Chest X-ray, PA view. Patient: 39 years old, sex M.
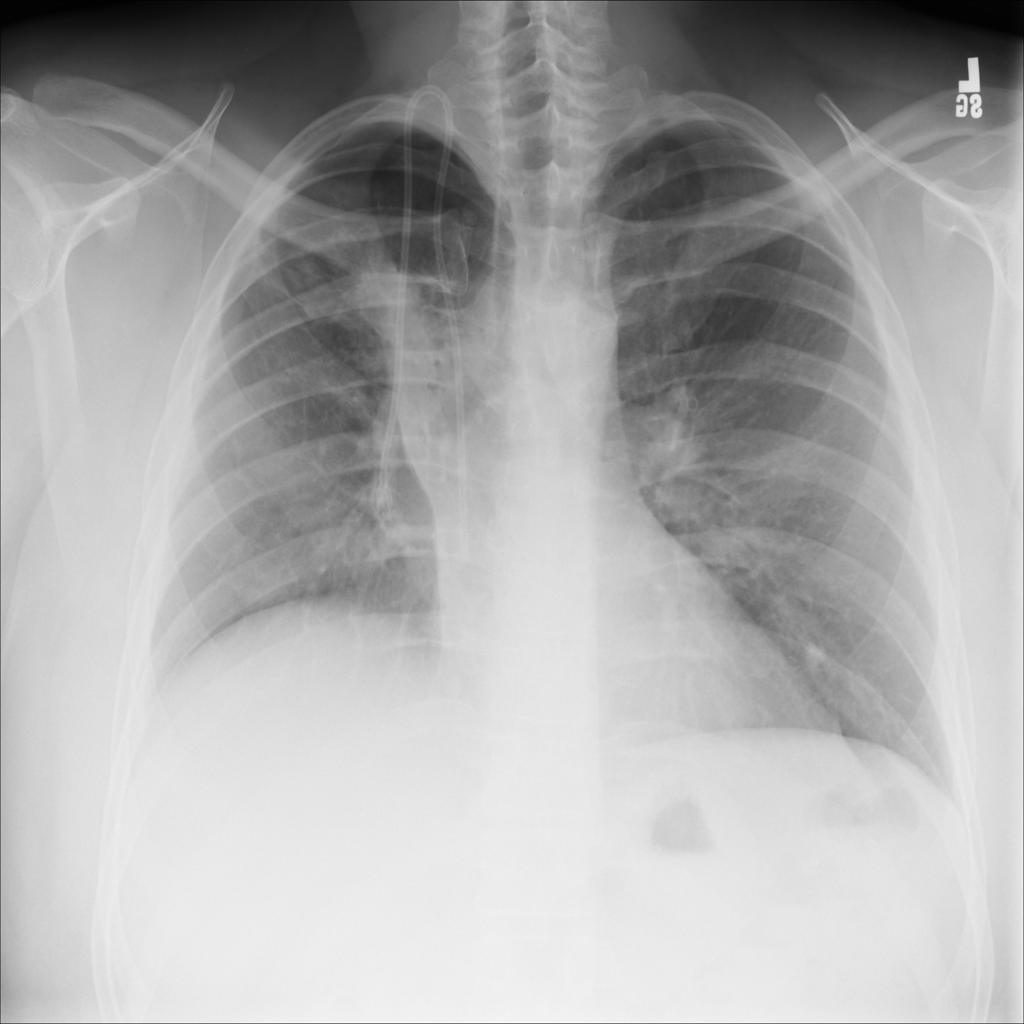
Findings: Pneumonia